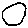
Label: circle